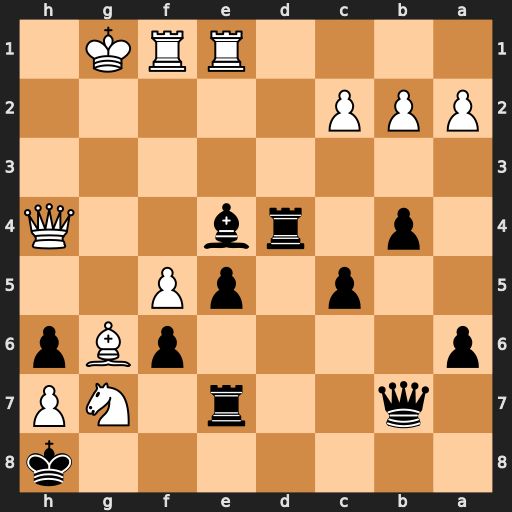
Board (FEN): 7k/1q2r1NP/p4pBp/2p1pP2/1p1rb2Q/8/PPP5/4RRK1
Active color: b
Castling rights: -
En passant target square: -
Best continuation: Bf3 Qh3 Rg4+ Kh2 Rg2+ Qxg2 Bxg2